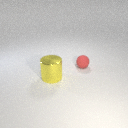
large yellow metal cylinder to the left of small red rubber sphere